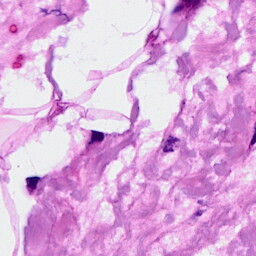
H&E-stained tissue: Breast